Interaction volume radius: 10 \u00c5
Interaction volume height: 30 \u00c5
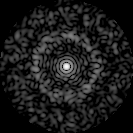
Disorder parameter: 0.8563